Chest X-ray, PA view. Patient: 49 years old, sex M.
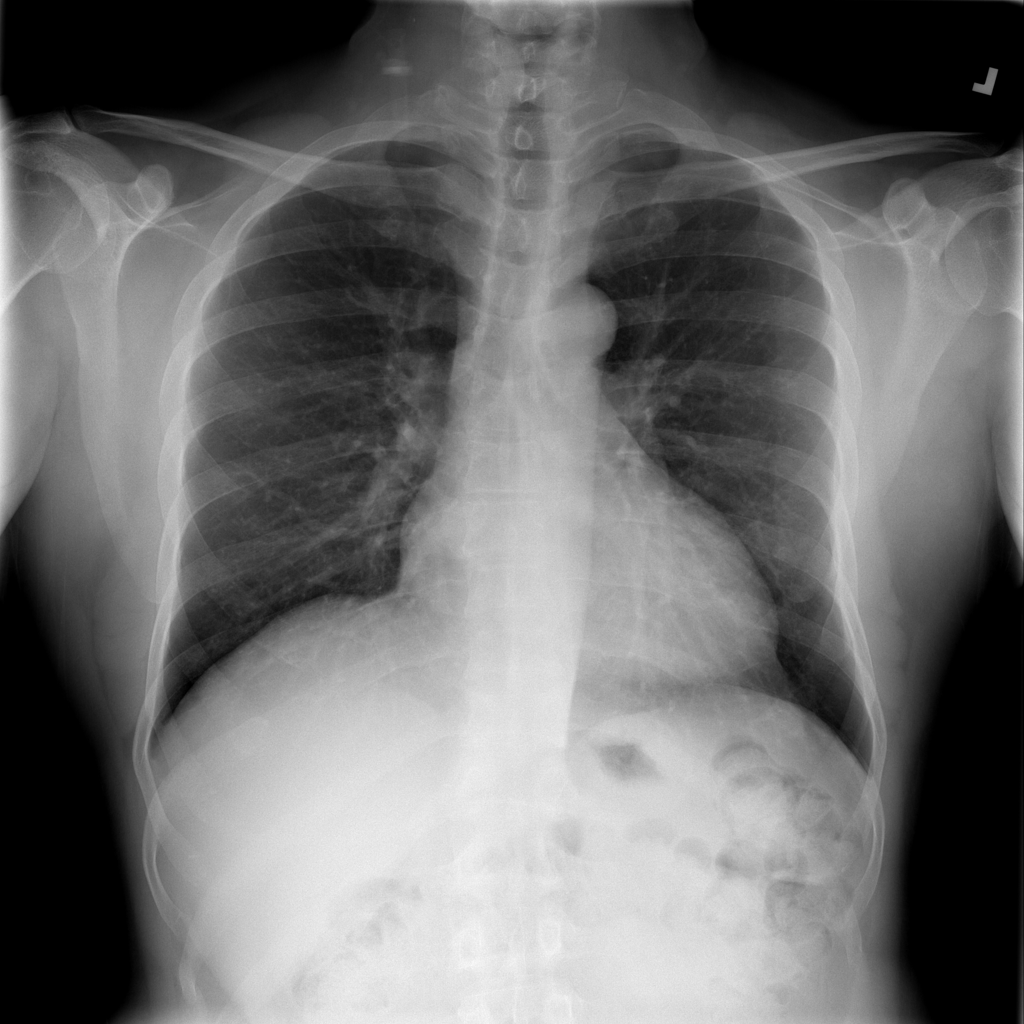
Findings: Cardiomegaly